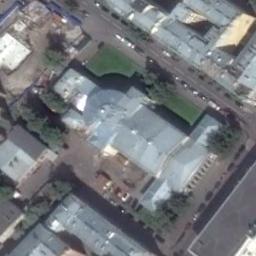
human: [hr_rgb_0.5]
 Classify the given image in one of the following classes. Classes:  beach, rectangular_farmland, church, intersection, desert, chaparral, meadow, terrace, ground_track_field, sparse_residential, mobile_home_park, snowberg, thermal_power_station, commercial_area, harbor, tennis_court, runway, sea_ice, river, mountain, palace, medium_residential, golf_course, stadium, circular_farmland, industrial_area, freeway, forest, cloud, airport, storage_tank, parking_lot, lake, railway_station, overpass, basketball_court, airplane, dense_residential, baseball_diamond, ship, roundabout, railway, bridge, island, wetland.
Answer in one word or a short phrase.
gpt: church